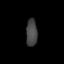
Tissue: lung
Cell type: Fibroblasts
Senescence score: 0.6626
Nuclear area (px): 303
Mean DAPI intensity: 69.026